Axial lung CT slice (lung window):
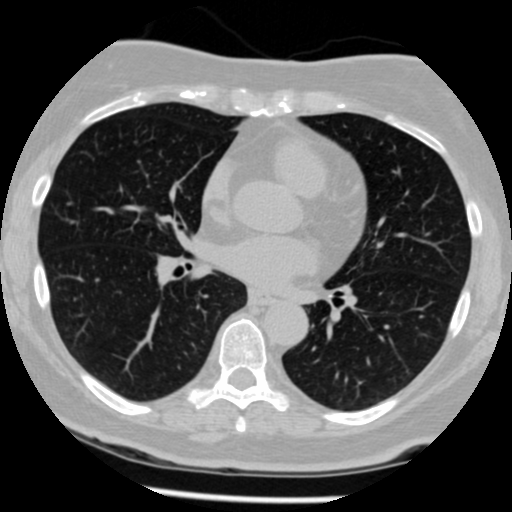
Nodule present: no